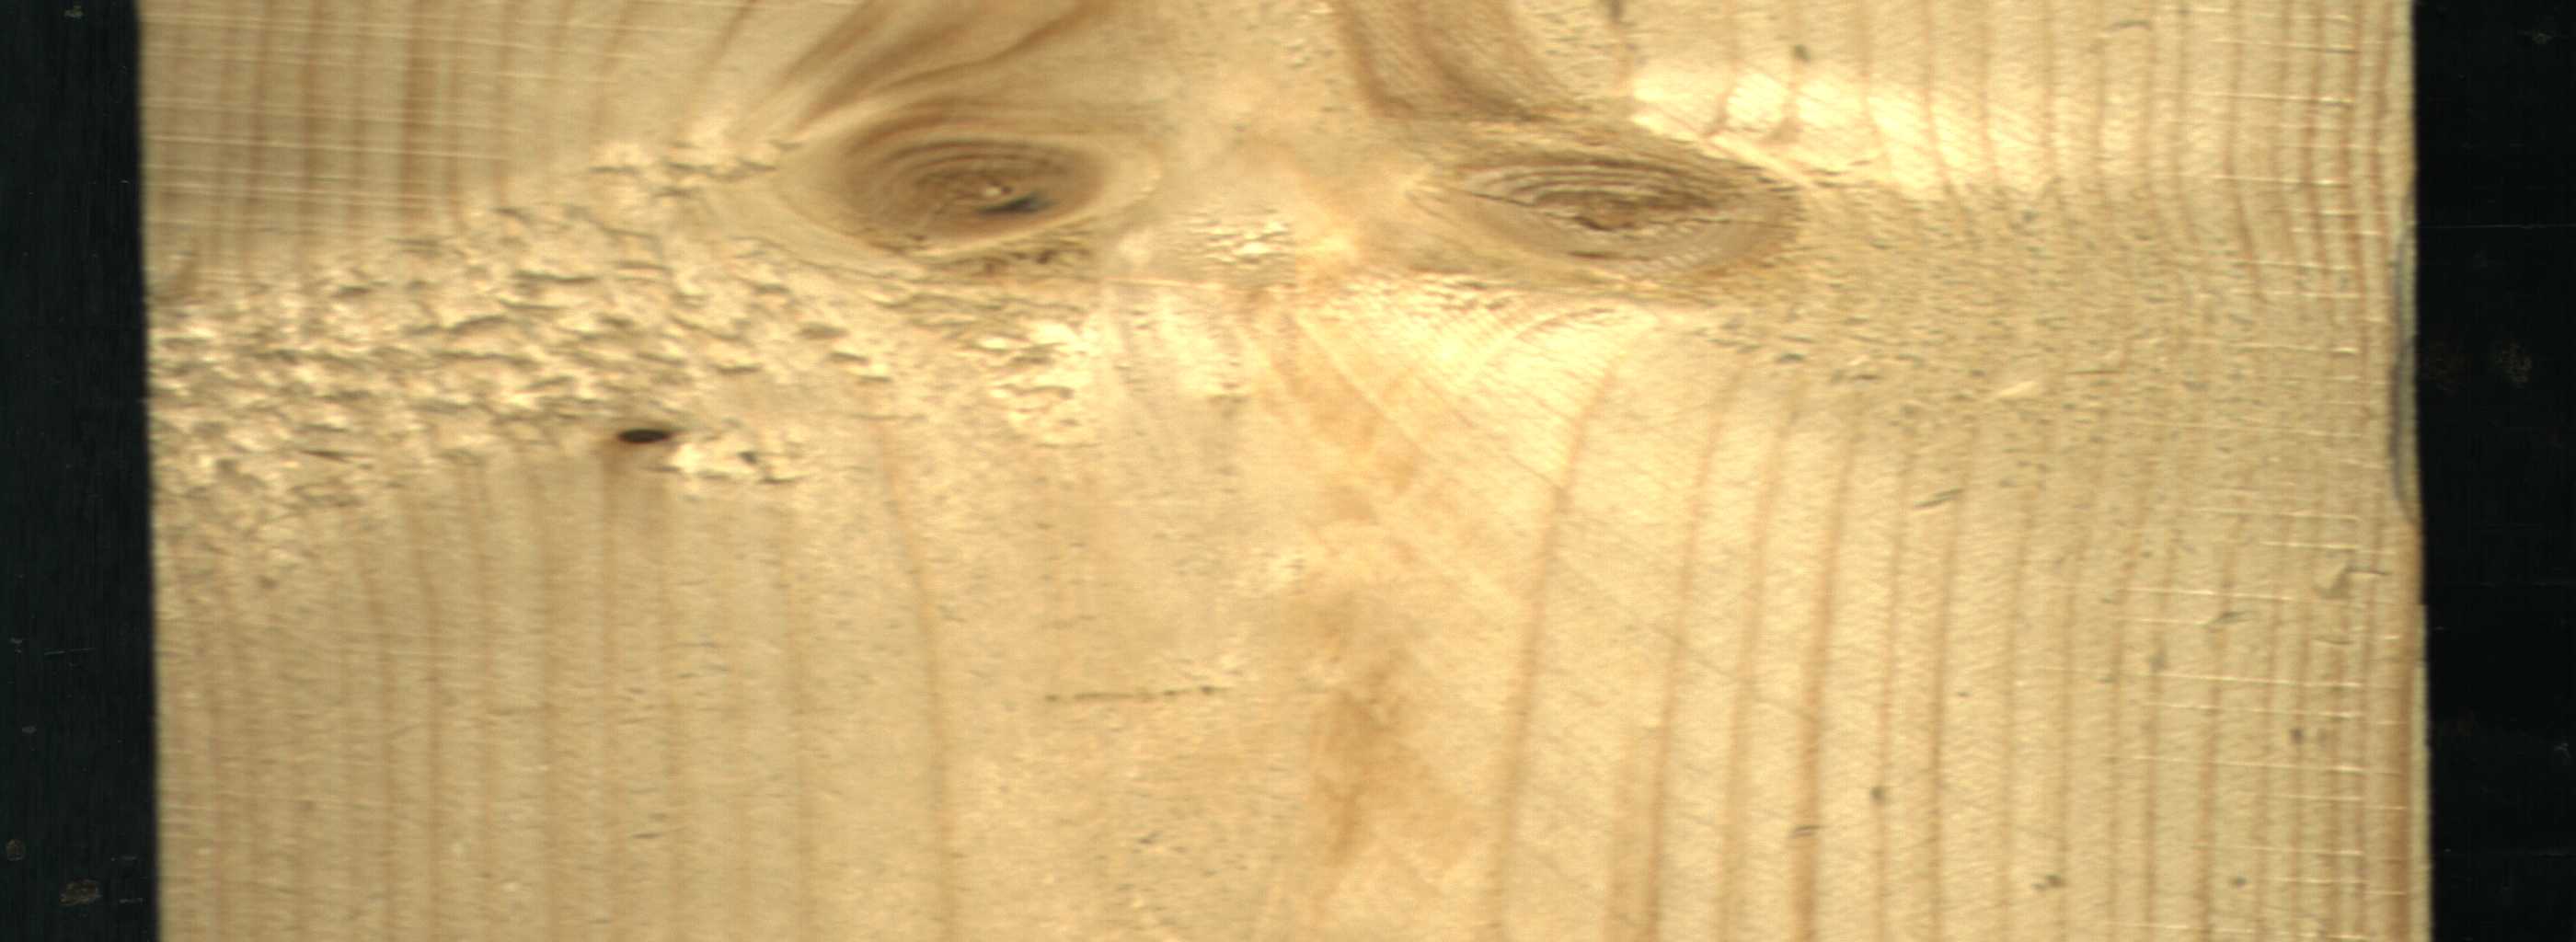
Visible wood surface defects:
Dead_Knot
Live_Knot
Live_Knot